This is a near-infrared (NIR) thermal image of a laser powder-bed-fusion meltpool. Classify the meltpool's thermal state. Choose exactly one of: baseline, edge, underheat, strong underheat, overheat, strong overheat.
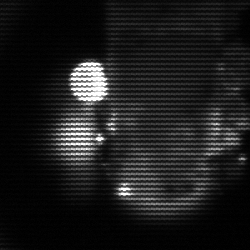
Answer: strong underheat